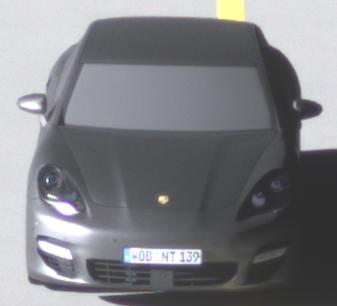
Make: Porsche
Model: Panamera
Detailed model: Panamera (970)
Model produced from: 2010/05
Model produced until: 2013/04
Doors: 5
Color: gray
Road condition: dry road
Daytime: morning or afternoon
Contrast: high contrast